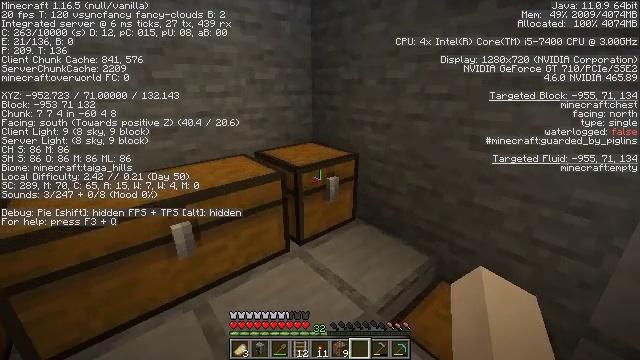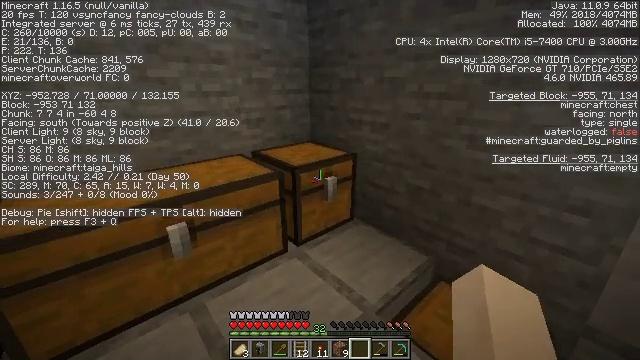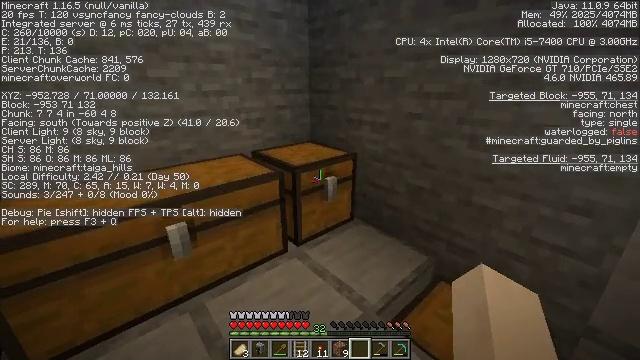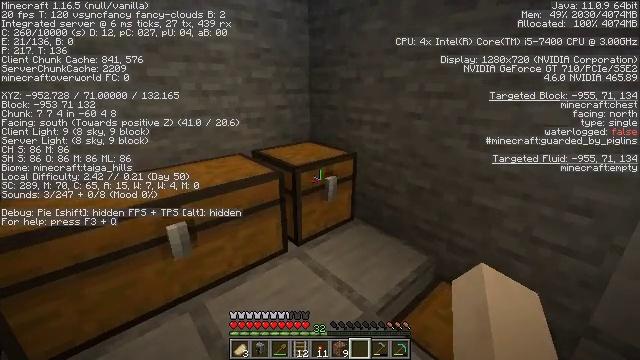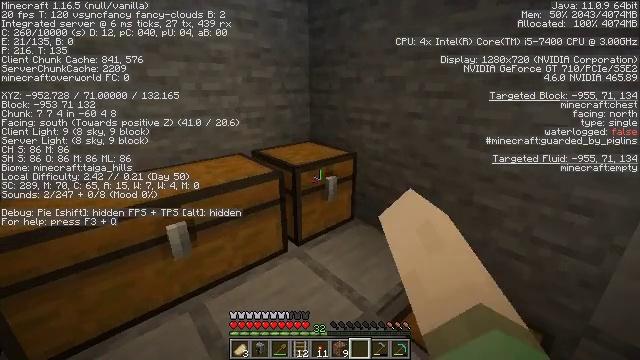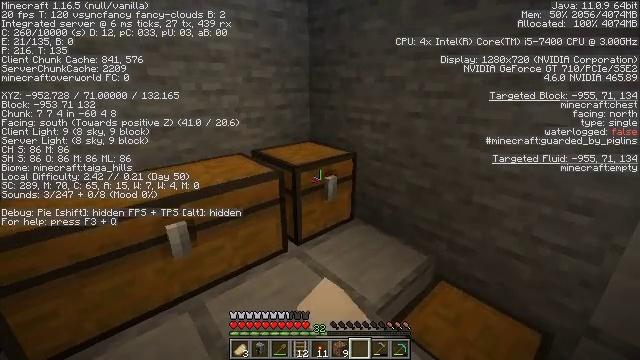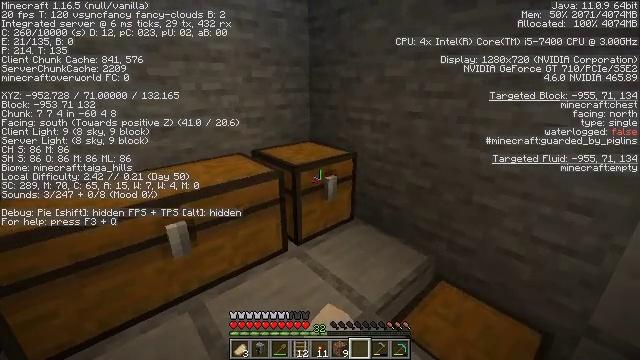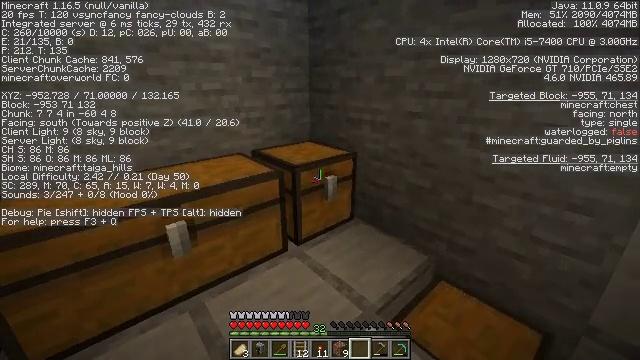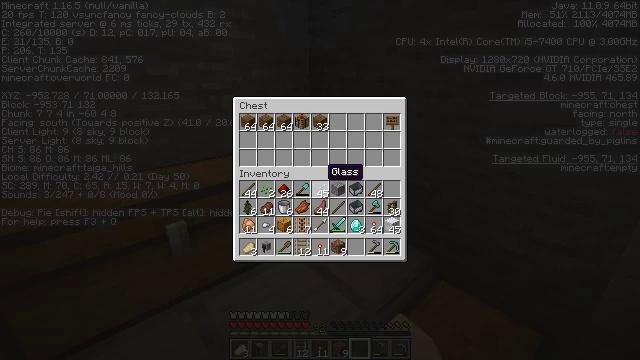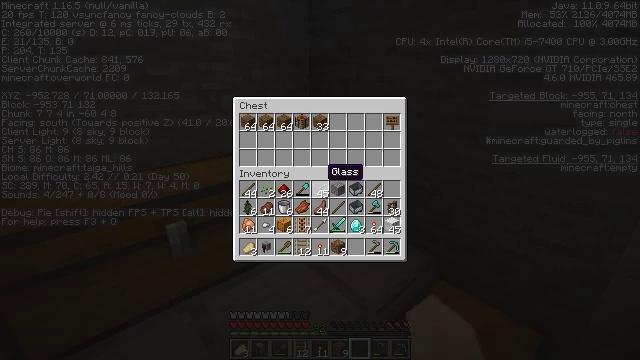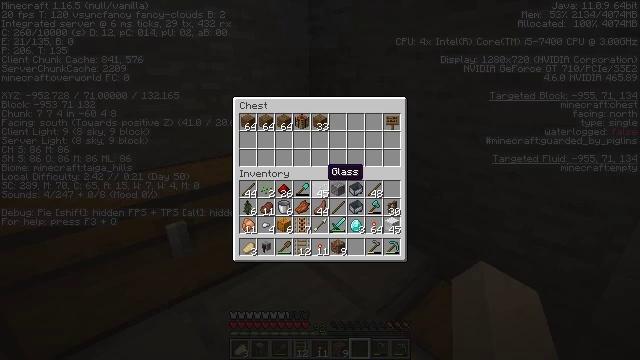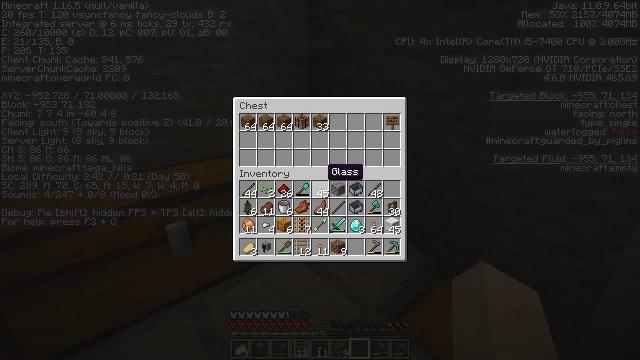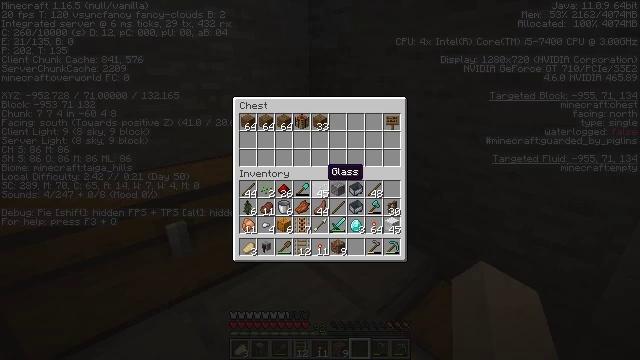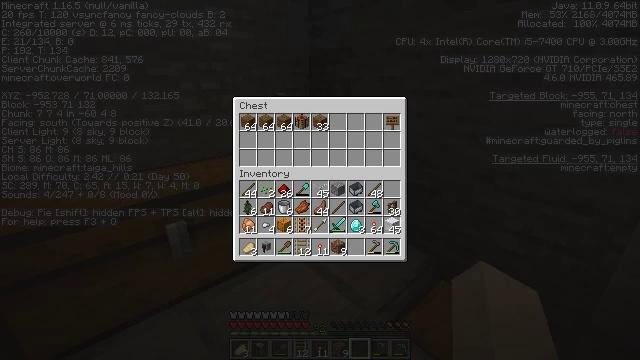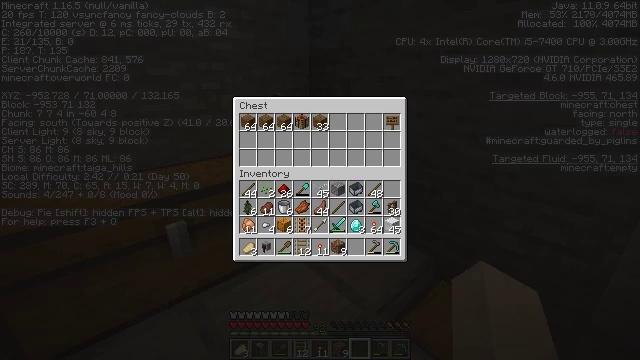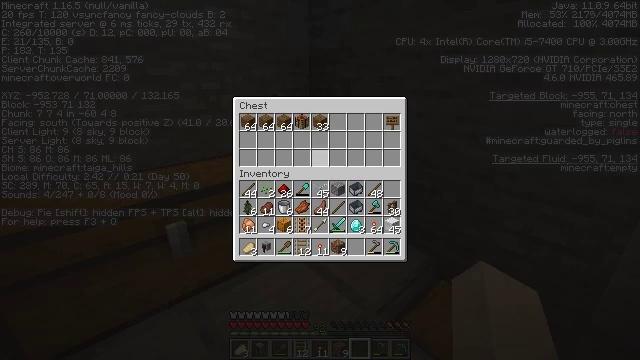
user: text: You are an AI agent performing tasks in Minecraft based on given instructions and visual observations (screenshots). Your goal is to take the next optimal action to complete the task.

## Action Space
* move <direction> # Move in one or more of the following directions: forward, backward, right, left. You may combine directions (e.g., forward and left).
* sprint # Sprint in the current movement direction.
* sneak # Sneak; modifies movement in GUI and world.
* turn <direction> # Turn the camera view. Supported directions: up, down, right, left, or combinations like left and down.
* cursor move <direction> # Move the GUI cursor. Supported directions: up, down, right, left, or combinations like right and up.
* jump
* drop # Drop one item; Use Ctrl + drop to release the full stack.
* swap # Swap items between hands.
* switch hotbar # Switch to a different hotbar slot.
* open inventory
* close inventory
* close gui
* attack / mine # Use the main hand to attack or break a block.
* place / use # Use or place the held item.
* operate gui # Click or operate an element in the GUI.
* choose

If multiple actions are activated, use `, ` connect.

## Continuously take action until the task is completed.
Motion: motion action
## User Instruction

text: Craft a spruce fence gate using the crafting table.
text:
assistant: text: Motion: no_op
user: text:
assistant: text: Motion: no_op
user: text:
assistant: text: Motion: use / place
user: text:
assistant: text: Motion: use / place
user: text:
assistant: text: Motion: use / place
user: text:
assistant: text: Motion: use / place
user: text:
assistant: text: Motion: no_op
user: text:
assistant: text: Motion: no_op
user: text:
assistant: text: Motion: no_op
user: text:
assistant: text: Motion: no_op
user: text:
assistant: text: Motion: no_op
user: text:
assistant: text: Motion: no_op
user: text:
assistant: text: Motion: no_op
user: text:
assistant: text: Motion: turn up
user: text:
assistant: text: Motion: sneak, turn up
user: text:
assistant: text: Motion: sneak, turn up
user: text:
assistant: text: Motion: sneak, turn up
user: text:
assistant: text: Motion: sneak
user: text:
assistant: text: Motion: sneak
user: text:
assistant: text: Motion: sneak
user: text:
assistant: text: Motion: sneak
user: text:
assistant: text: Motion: sneak
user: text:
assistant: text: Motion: sneak
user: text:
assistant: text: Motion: sneak, attack / mine
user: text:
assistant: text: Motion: sneak, attack / mine
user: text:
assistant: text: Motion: sneak
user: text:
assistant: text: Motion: sneak
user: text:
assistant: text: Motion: sneak
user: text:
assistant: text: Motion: sneak
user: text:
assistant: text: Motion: sneak